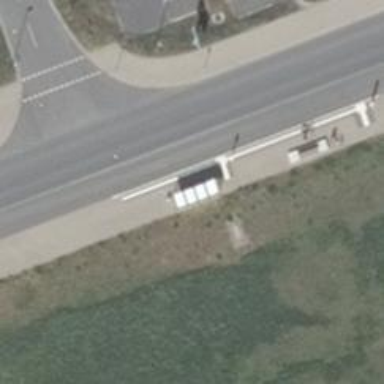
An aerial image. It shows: Platform for public transport with shelter.